Field crop: maize
Growth stage: 2
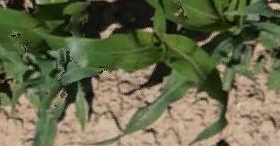
Species: maize